四年级 · 计数
如图是东方小学五年级学生体育成绩统计图, 根据统计图, 下面（）说法是错误的。

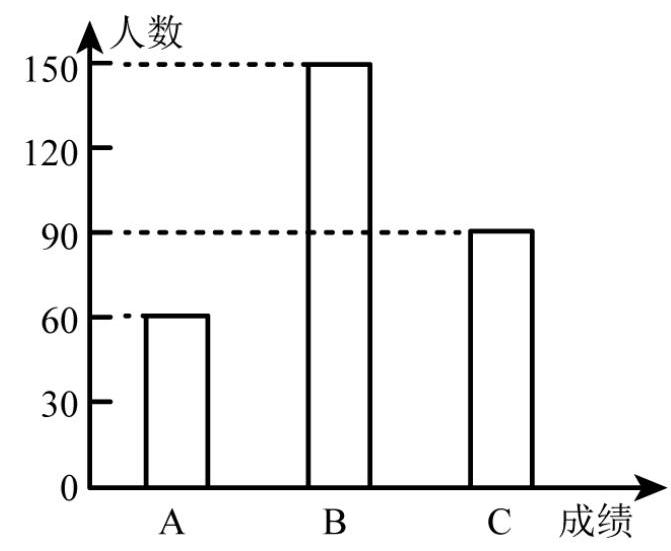
A. 一格表示 30 人
B. 成绩为 $\mathrm{A}$ 的人数比成绩为 $\mathrm{C}$ 的人数少 30 人
C. 成绩为 $\mathrm{B}$ 的人数最多, 占总人数的一半
D. 成绩为 $\mathrm{B}$ 的人数比成绩为 $\mathrm{C}$ 的人数多 30 人
答案: D
解析: 答案: $\mathrm{D}$

【分析】根据统计图可知, 一格表示 30 人, 成绩为 $\mathrm{A}$ 的有 60 人, 成绩为 $\mathrm{B}$ 的有 150 人, 成绩为 $\mathrm{C}$的有 90 人, 依此进行选择即可。

【详解】A. 一格表示 30 人, 原说法正确;

B. $90-60=30$ (人), 即成绩为 $\mathrm{A}$ 的人数比成绩为 $\mathrm{C}$ 的人数少 30 人, 原说法正确;

C. $60+90+150=300$ (人) , $300 \div 2=150$ (人) , 即成绩为 $B$ 的人数最多, 占总人数的一半, 原说法正确;

D. $150-90=60$ (人), 即成绩为 B 的人数比成绩为 C 的人数多 60 人, 即原说法错误。
故答案为: D

【点睛】此题是考查如何从条形统计图中获取信息, 并根据所获取的信息解决实际问题。